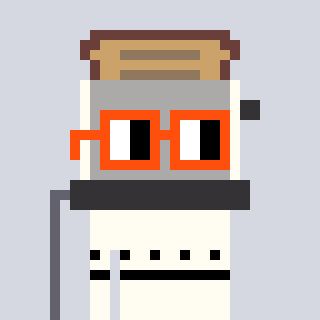
a pixel art character with square orange glasses, a toaster-shaped head and a grayscale-colored body on a cool background